Question: Is there an approval process that I must follow in order to move the "Google" that is in the left-hand corner to another area of the map? I have an application where my UI will cover these words and would like to display them in another location on the Google map. I know how to do this in iOS, just don't know if there are legal concerns with Google in doing so.

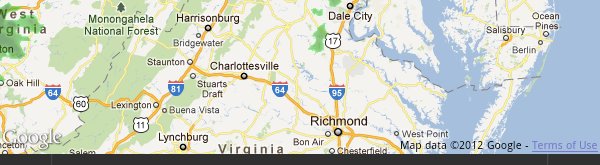
Answer: You can't.. That violates a <URL>:
> (f) delete, obscure, or in any manner alter any warning, notice
(including but not limited to any copyright or other proprietary
rights notice), or link that appears in the Products or the Content;
and the <URL>:
> 8.6 Google Maps and Google Earth images obtained via the Google Maps API can be used within an application if all brand features of the original content remain unaltered and fully visible. Apps that cover up or modify the Google logo or copyright holders identification will be rejected